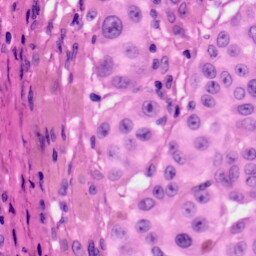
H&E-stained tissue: Skin